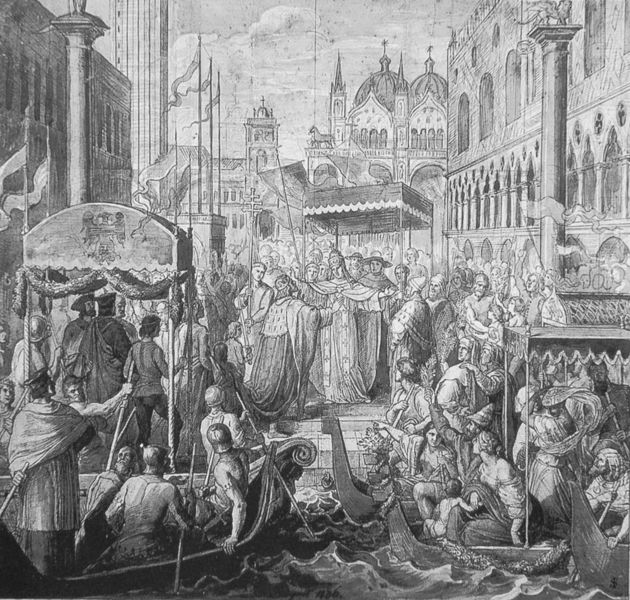
Titel: Versöhnung Friedrich Barbarossas mit Papst Alexander III.
Künstler: Julius Schnorr von Carolsfeld
Standort: Dortmund
Institution: Museum für Kunst und Kulturgeschichte
Schlagwörter: adler, meer, wasser, weiß, wolken, fluss, menschen, stadt, fenster, frau, grau, kleid, schwarz, skizze, säule, säulen, zeichnung, dach, gebäude, schloss, ansammlung, fest, tanz, versammlung, architektur, historie, kanal, kirche, boden, land, mantel, kind, gotik, krone, renaissance, boot, boote, ruder, turm, schiff, schiffe, wellen, fahnen, perspektive, unterhaltung, venedig, fahne, grafik, graphik, markt, platz, kähne, kuppel, bischof, könig, papst, soldaten, kreuz, palast, palazzo, dom, druck, schwarz weiss, holzstich, radierung, stich, volk, kardinal, menschenmenge, lustig, arkaden, kathedrale, doge, krönung, empfang, baldachin, marktplatz, prozession, königin, löwe, heilige, ankunft, maria, kupferstich, lagune, ehrung, piazetta, bott, gondel, gondeln, markus, markusdom, san marco, venezia, dogenpalast, markusplatz, kupel, marcusplatz, piazza san marco, page, markuskirche, amüsierung, ca'd'ro, pabst, hiliger, markussäule, papst in venedig, fenice, am markusplatz, vor dem dogenpalast, kaiser kniet vor papst, korrekt, anti9kvenedig    venedigflorenz